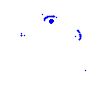
Particle: electron